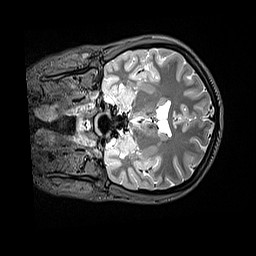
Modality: T2w
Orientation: coronal
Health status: healthy
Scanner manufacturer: siemens
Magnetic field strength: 3 T
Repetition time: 4.8 s
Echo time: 0.458 s